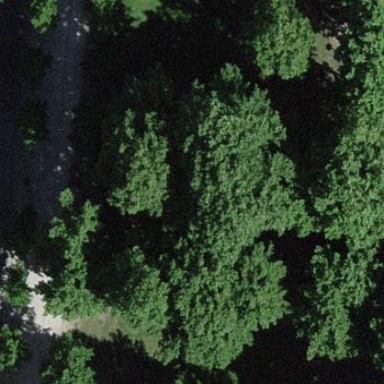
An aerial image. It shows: Park.